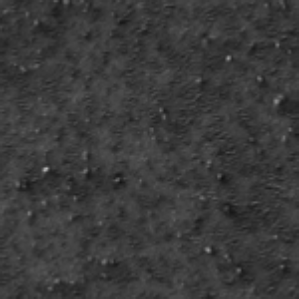
Label: frost